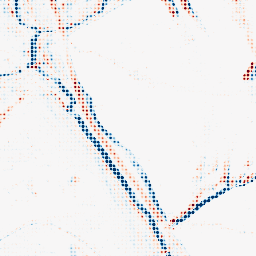
Category: morphological
Decomposition family: morphological_rect
Decomposition parameters: operation: average
width: 10
height: 3
Upsampling method: sinc_hamming
Upsampling parameters: scale: 8
kernel_size: 4
Upsampling scale: 8